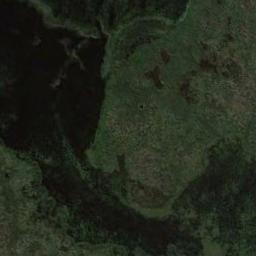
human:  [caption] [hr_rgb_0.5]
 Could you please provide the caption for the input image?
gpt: The wetland consists of dry and green plants and water .

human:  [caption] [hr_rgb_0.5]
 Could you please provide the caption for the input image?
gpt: Many waters of different sizes are surrounded by wetlands .

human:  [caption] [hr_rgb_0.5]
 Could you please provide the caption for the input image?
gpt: Half of this wetland is bare rock and the other half is covered by vegetation .

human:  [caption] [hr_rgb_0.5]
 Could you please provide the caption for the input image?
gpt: There is a large land mixed with green and brown in the river in a wetland .

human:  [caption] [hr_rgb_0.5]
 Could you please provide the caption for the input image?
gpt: There are many green areas and some water areas on the wetland .